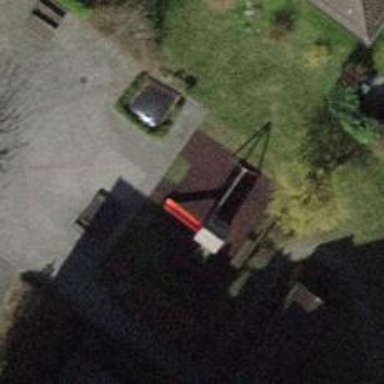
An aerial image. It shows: Playground area for leisure activities on the land.